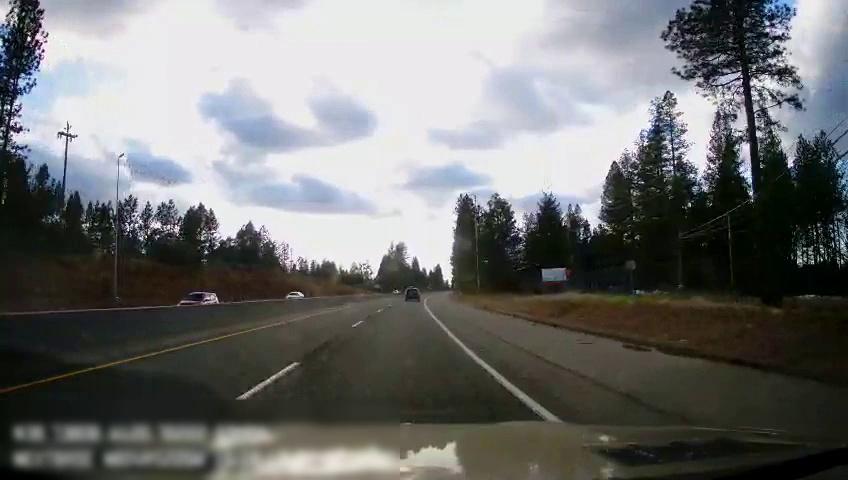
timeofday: Day
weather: Cloudy
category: Drivable Space
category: Vehicles | SUV
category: Vehicles | SUV
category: Vehicles | Car
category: Lanes | Alternate Lane
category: Lanes | Current Lane
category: Lanes | Alternate Lane